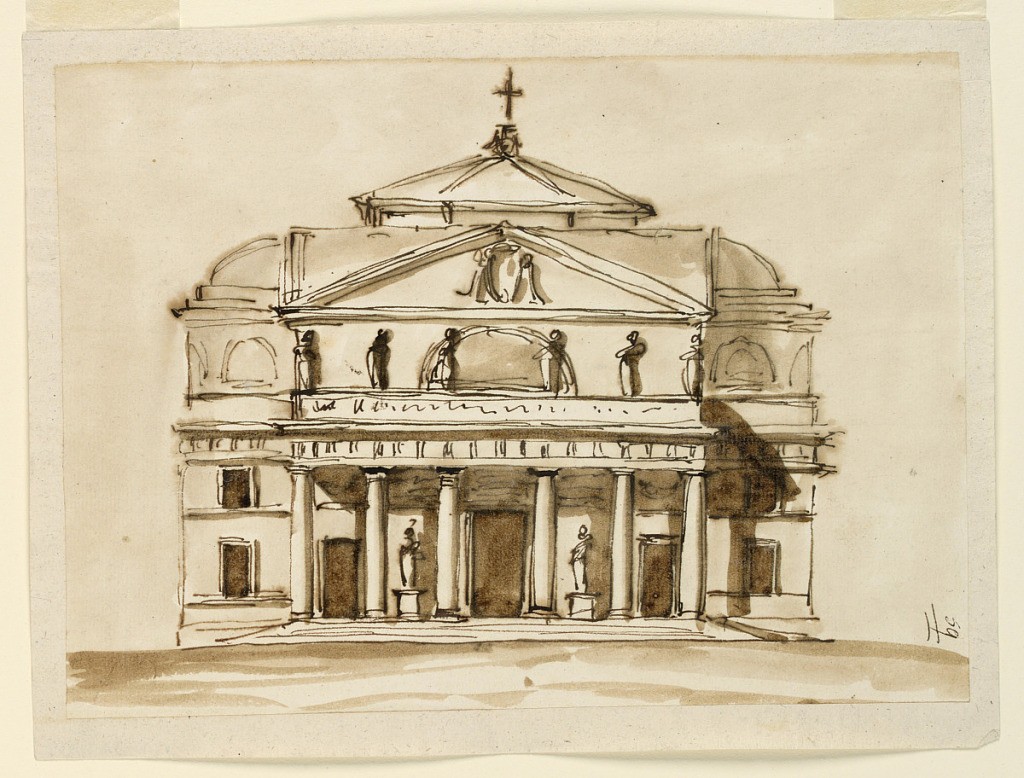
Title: Elevation of a church
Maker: Giuseppe Barberi, Italian, 1746–1809
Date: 1796
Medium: Pen and brown ink, brush and brown wash (bistre) on lined off-white laid paper
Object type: Drawing
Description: A variation of 1938-88-1235. The main differences are: the columns form a projecting colonnade. Above its entablature is a dado upon which six statues stand in front of an attic with a semicircular window. Above it is a triangular pediment, behind which a vaulted roof is shown. Walls and roofs of two apses are shown above the lateral sections. A low octogonal dome rises in the center.